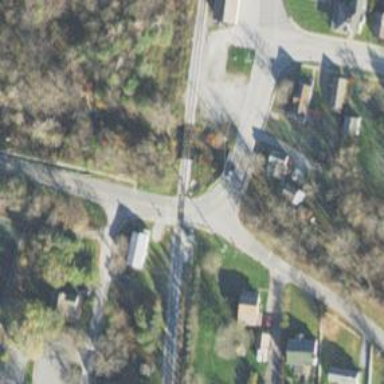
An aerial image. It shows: Level crossing with lights on the railway.